Interaction volume radius: 5 \u00c5
Interaction volume height: 25 \u00c5
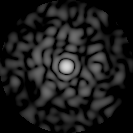
Disorder parameter: 0.8086